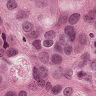
Metastatic tissue present: yes